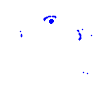
Particle: electron